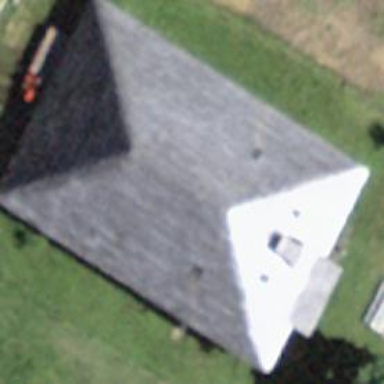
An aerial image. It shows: Building with hipped roof shape.